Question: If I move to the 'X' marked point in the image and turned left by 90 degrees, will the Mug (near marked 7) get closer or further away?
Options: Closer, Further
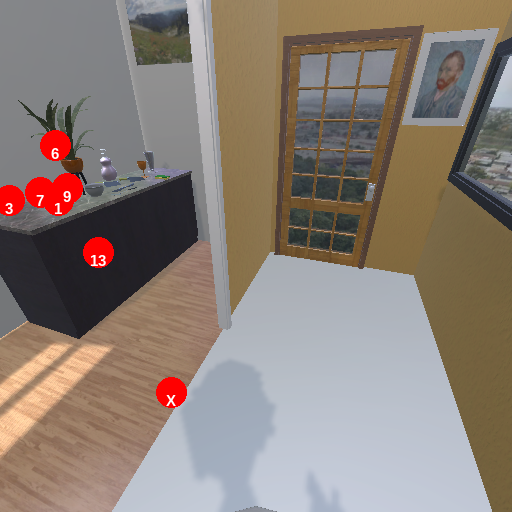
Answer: Closer